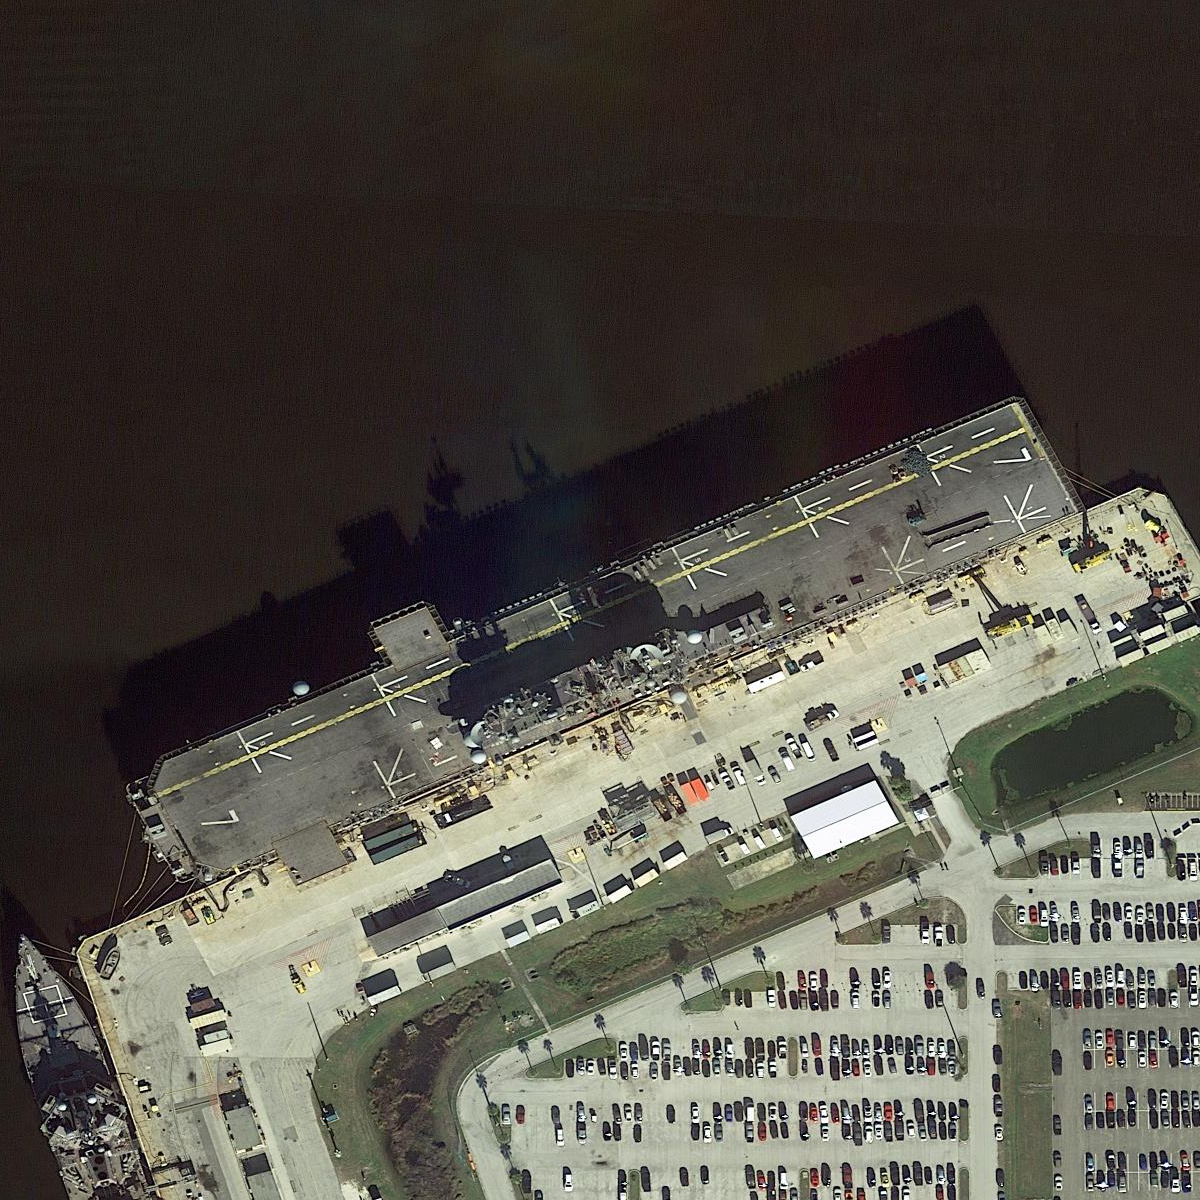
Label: assault